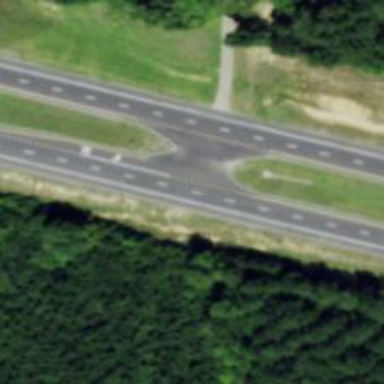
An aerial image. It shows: Secondary road with asphalt surface. It is dual carriageway.